Question: Count the number of objects in the diagram.
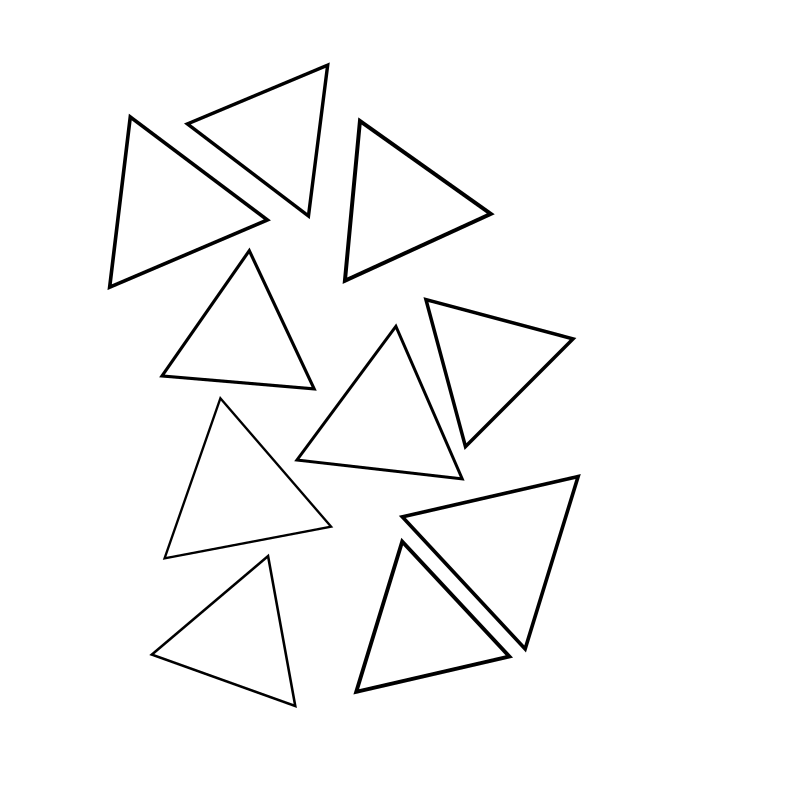
Answer: 10